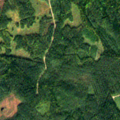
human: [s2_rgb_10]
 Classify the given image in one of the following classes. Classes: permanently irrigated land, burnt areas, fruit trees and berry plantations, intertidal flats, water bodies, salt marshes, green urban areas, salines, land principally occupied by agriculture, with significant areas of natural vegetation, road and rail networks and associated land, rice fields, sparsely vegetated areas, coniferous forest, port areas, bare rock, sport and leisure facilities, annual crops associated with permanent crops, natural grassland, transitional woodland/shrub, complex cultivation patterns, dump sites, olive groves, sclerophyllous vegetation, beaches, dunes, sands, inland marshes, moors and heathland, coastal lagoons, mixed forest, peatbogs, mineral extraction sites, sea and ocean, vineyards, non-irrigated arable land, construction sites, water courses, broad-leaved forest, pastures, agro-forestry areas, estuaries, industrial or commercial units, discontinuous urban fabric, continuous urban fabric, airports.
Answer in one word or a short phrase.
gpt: coniferous forest